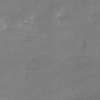
Label: not_dusty